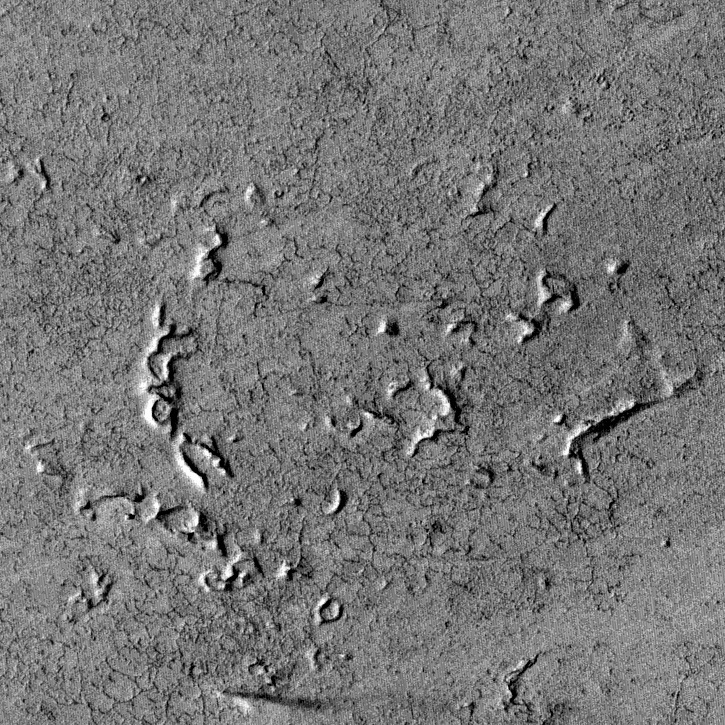
Label: dustdevil